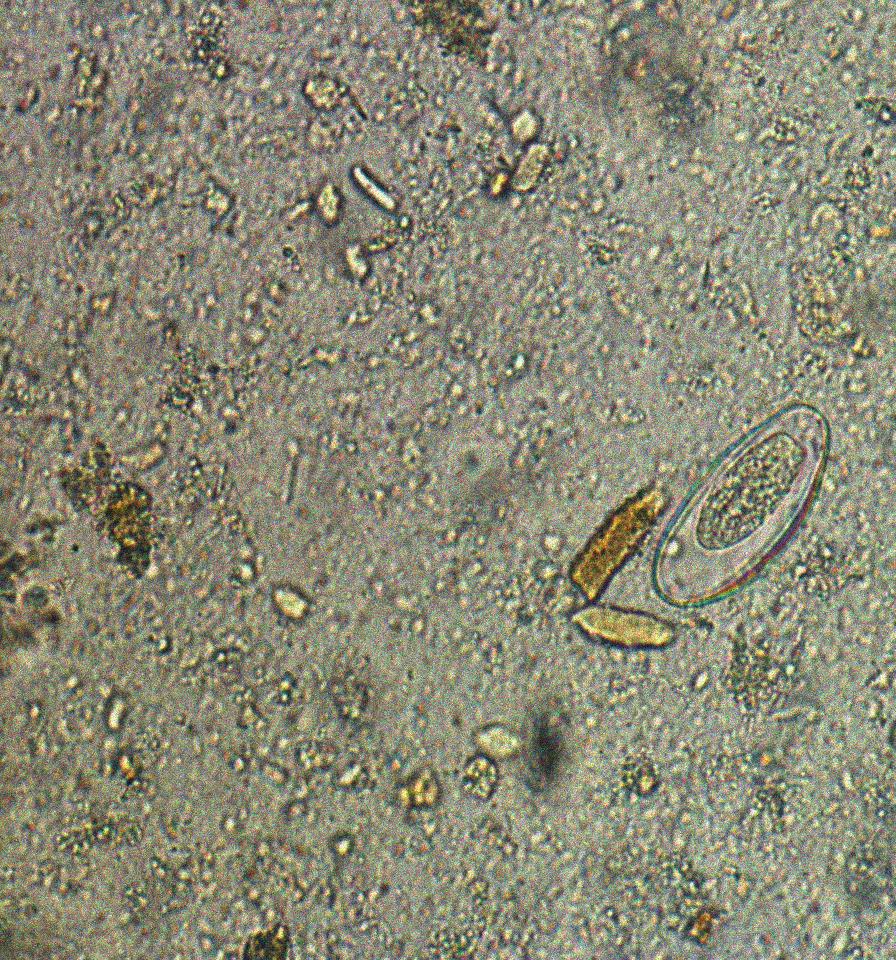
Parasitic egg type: Enterobius vermicularis